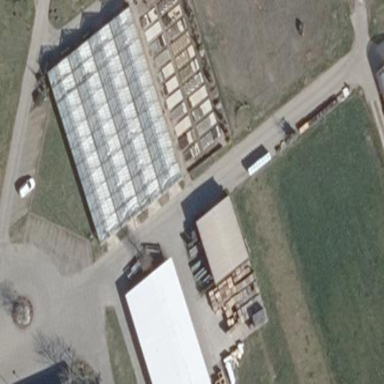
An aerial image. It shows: Greenhouse.